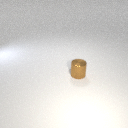
small brown metal cylinder